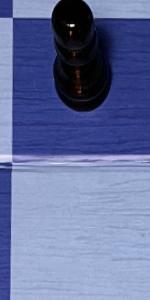
Label: Empty